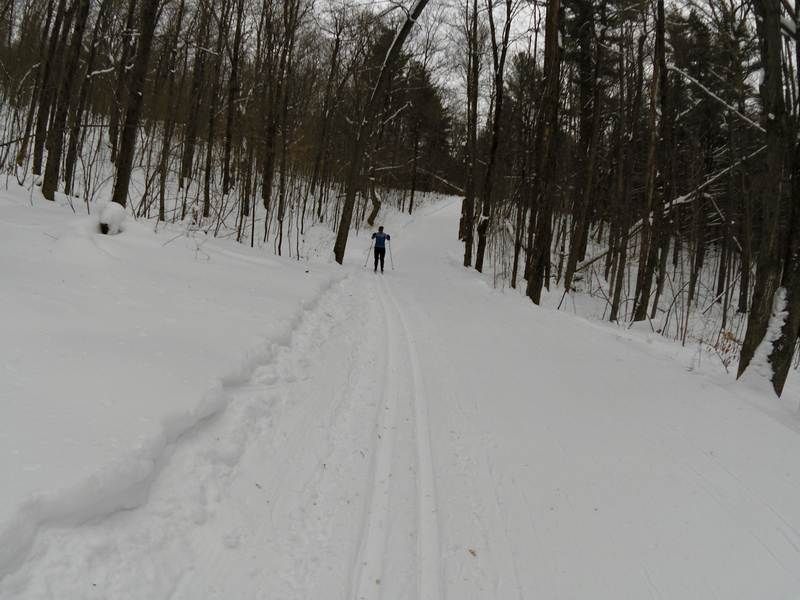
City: ottawa-gatineau